Question: Only letters are allowed to be entered in the "txtfirstname" and "txtlastname." Both events are handled under one exception (per professor) I don't know what statement to use for both events to be handled separately. Image of it working does not have (txtFirstName OrElse txtLastName, "Can only be letters"). I can get the first name to work correctly, but I cannot get both first and last name to work at the same time.

'''
Private Sub OnlyLetter_KeyPress(sender As Object, e As KeyPressEventArgs) Handles txtFirstName.KeyPress, txtLastName.KeyPress
'prevents numbers from being entered into First name or Last name textbox
If Char.IsControl(e.KeyChar) Then Exit Sub
If Not Char.IsLetter(e.KeyChar) Then
e.Handled = True
errorProvider.SetError(txtFirstName OrElse txtLastName, "Can only be letters")
Else
errorProvider.SetError(txtFirstName, String.Empty)
End If
'''
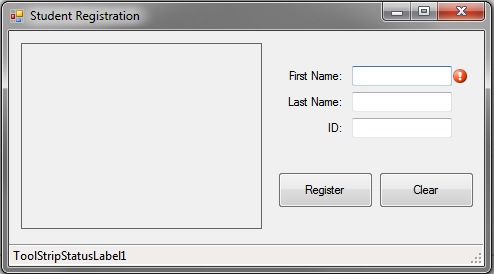
Answer: You can use this.
'''
Private Sub OnlyLetter_KeyPress(sender As Object, e As KeyPressEventArgs) Handles txtFirstName.KeyPress, txtLastName.KeyPress
If Char.IsControl(e.KeyChar) Then Exit Sub
If Not Char.IsLetter(e.KeyChar) Then
e.Handled = True
errorProvider.SetError(DirectCast(sender, Textbox) ,"Can only be letters")
Else
errorProvider.SetError(DirectCast(sender, Textbox) , String.Empty)
End If
End Sub
'''